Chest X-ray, PA view. Patient: 22 years old, sex F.
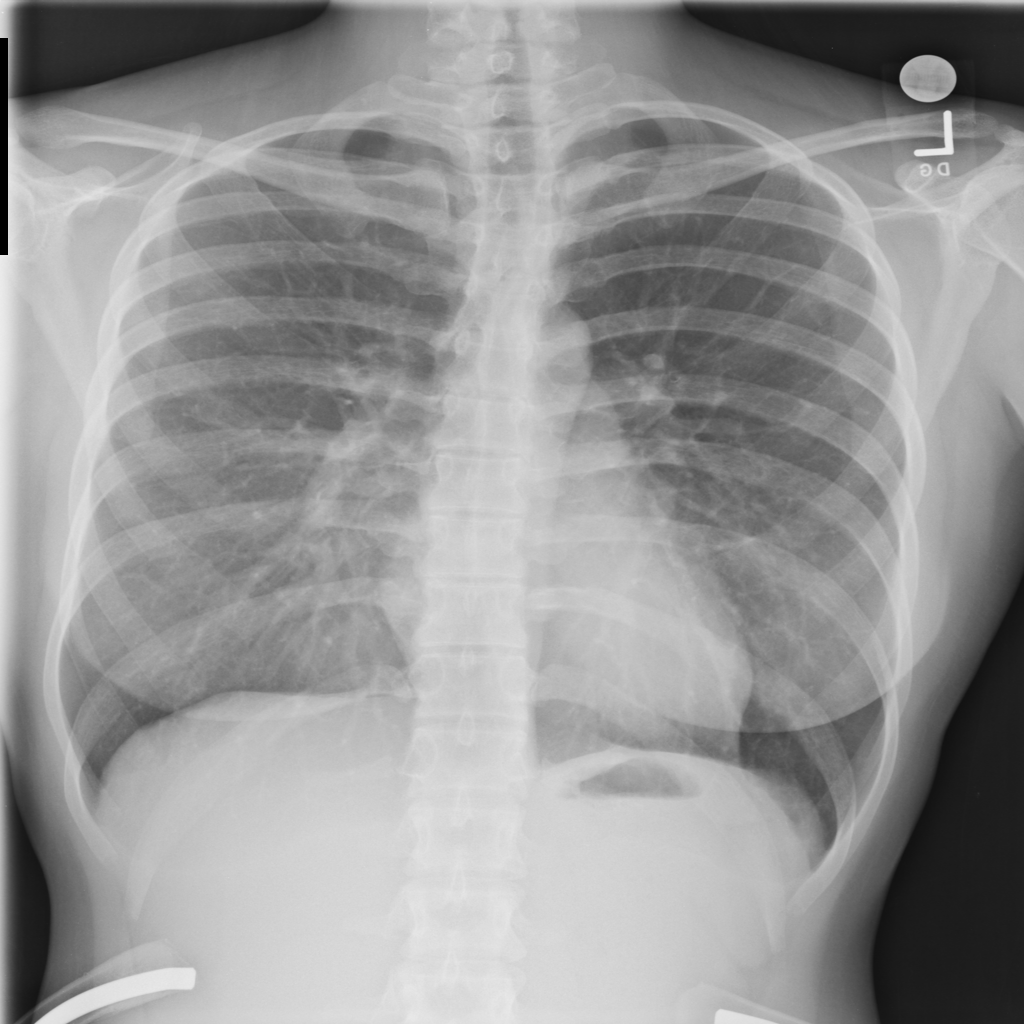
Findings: No Finding